Question: I am new in iOS.
I need help to image height,width to eight point to change like as crop image,in bottom i show image change height, width can you have any demo for this?

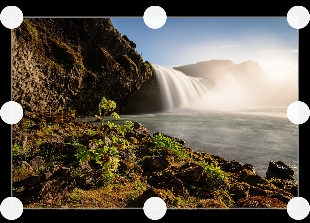
Answer: you should see this link hep you for your<URL> image height,width to eight point